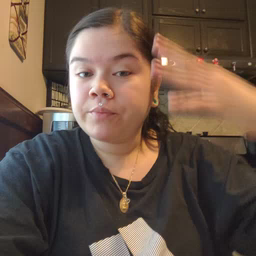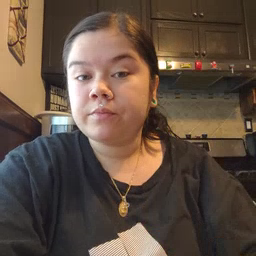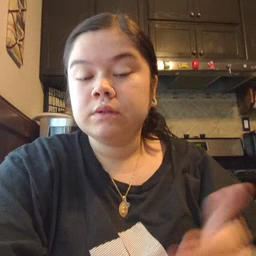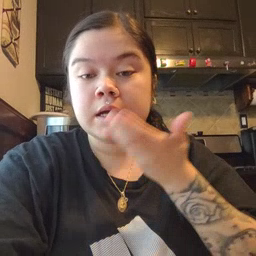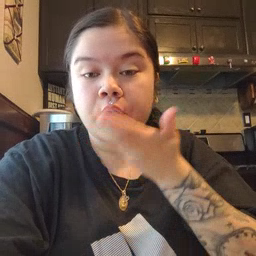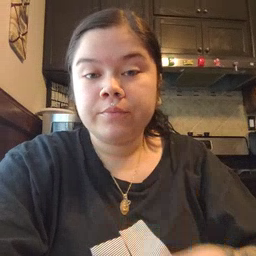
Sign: cereal